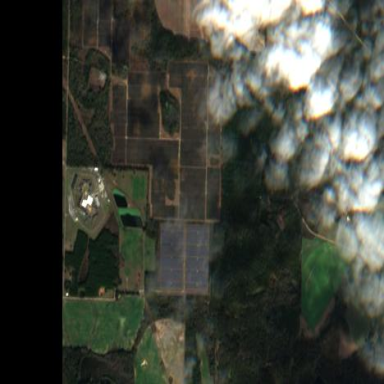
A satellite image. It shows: Solar power plant using photovoltaic technology.